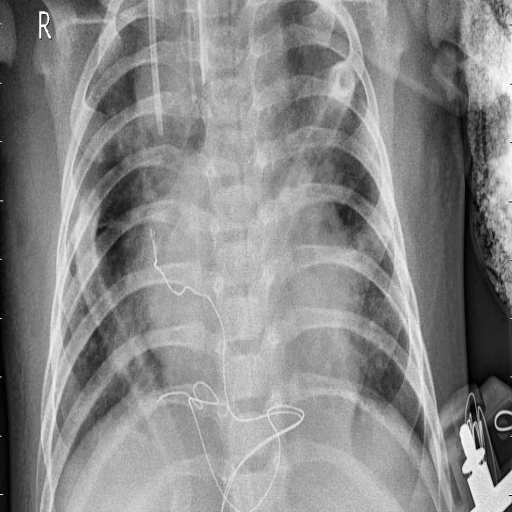
Finding: PNEUMONIA